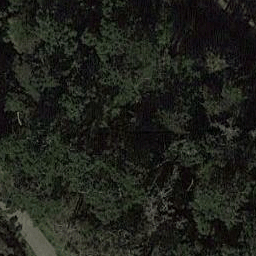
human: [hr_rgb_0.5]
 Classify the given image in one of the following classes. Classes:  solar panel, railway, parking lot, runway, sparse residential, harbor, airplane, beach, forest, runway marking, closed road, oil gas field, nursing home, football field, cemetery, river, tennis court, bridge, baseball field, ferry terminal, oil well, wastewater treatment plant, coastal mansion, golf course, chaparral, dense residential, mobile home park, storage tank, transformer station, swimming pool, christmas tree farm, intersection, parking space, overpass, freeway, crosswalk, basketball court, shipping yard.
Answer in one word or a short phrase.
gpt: forest